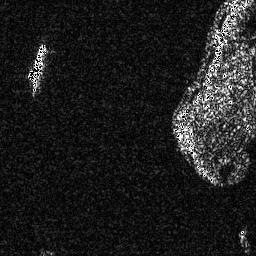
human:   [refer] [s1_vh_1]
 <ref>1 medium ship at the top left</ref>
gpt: <box>[[9, 15, 18, 37, 0]]</box>